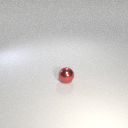
small red metal sphere